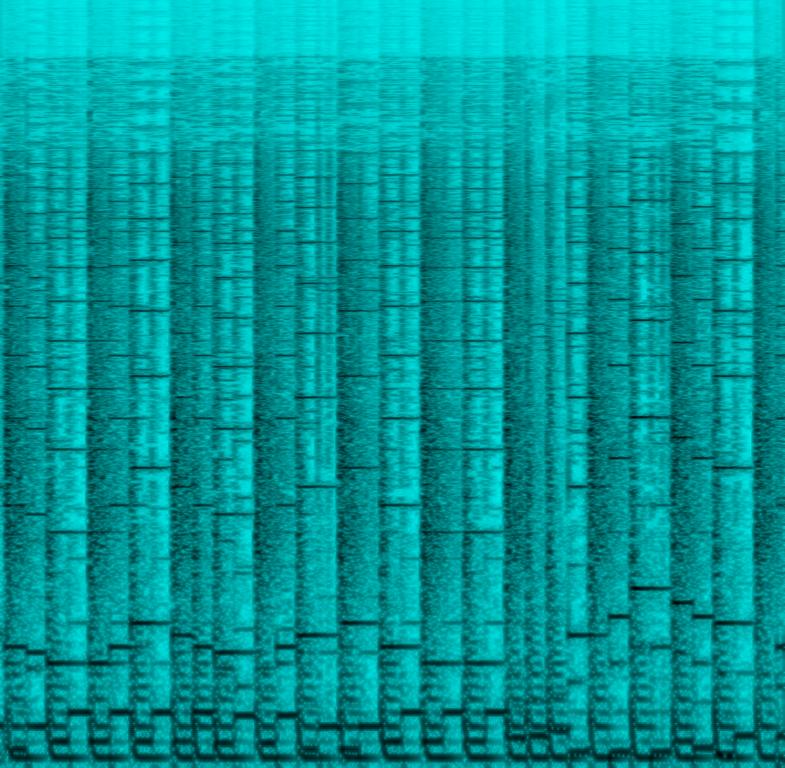
This song contains digital drums with an overdrive kick going together with a digital bass. Another synth sub bass is playing a melody. On top of that a lofi bitrate sound is playing a melody in the higher register. This song may be playing during a videogame.